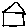
Label: house